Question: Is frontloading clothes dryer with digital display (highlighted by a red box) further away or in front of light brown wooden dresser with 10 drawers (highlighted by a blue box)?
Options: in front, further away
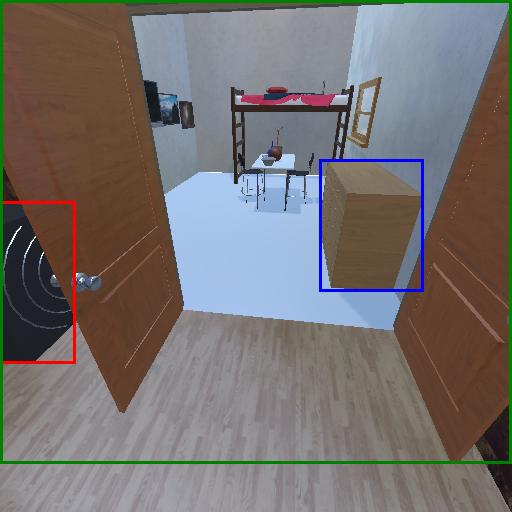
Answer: in front